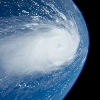
Label: cloud